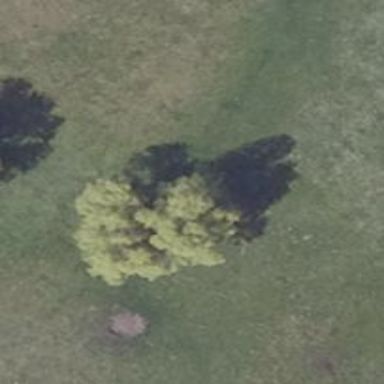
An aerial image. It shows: Deciduous tree with broadleaved leaves.